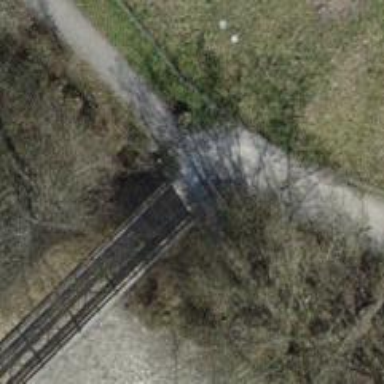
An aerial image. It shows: Path on metal grid bridge.